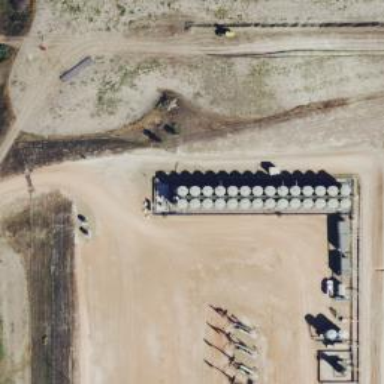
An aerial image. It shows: Storage tank with man-made structure.